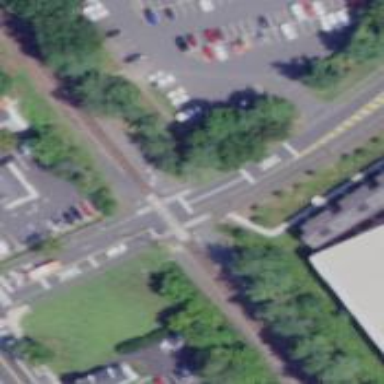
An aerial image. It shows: Railway crossing.